Question: I'm analyzing some sound clips using the 'spectrogram()' function in . I would like to save the spectrogram as an image (jpg, png, etc). But regardless of what image format I save the figure in, the resulting image always looks different ("spotty") from what I see in the figure.
Here's an example of the spectrograms: <URL>
All I want is to save exactly what I see in the figure as an image. I've already tried saving the figure in all the image formats possible but all of them are producing the same "spotting" effect. I've also tried both manual saving (click on file -> save as) and programmatically using the 'print()' and the 'saveas()' functions. Same result every time.
Any help would be appreciated!

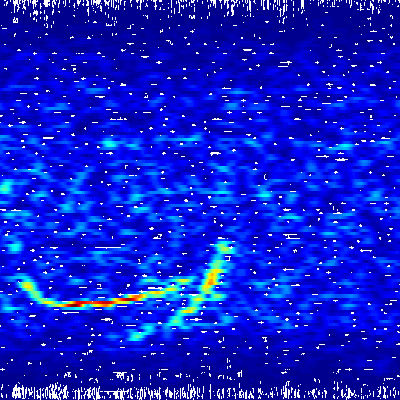
Answer: I found a work-around for this problem by using the 'pcolor()' function, which is essentially a rotated 'surf()' function plotted in a grid format (<URL>' works because it's a 2D visualization of a 3D plot.
This is how 'spectrogram()' plots the image using 'surf()' (adapted from the <URL>:
'''
[S,T,F,P] = spectrogram(X,256,250,256,2000);
surf(T,F,abs(S),'EdgeColor','none');
axis tight; view(0,90);
'''
... and this is how to use 'pcolor()' to plot a save-friendly image:
'''
[S,T,F,P] = spectrogram(X,256,250,256,2000);
h = pcolor(T,F,abs(S));
set(h,'EdgeColor','none');
'''